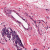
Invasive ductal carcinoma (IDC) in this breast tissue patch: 0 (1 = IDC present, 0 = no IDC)